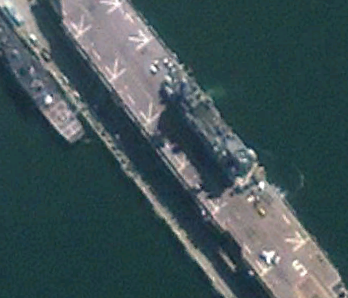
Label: assault